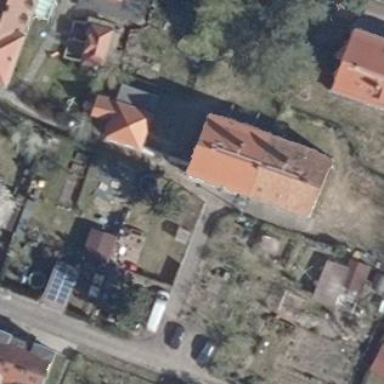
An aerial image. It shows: Building with gabled roof.